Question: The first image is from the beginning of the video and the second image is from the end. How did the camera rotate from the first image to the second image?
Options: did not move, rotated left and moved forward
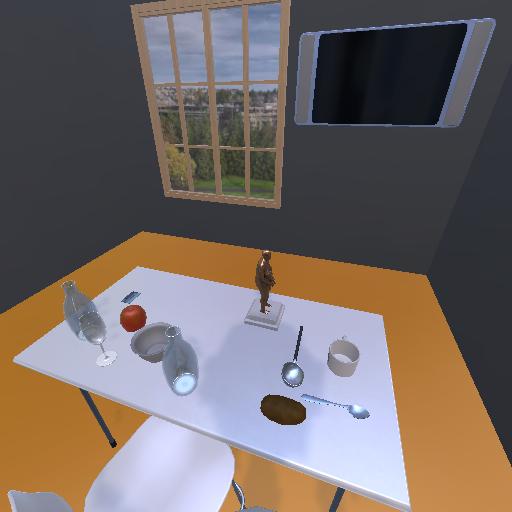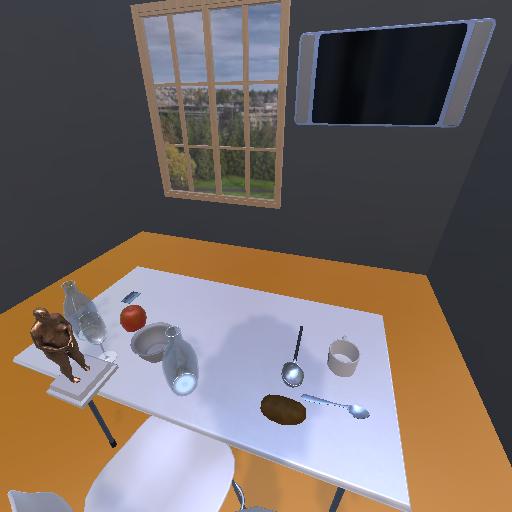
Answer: did not move